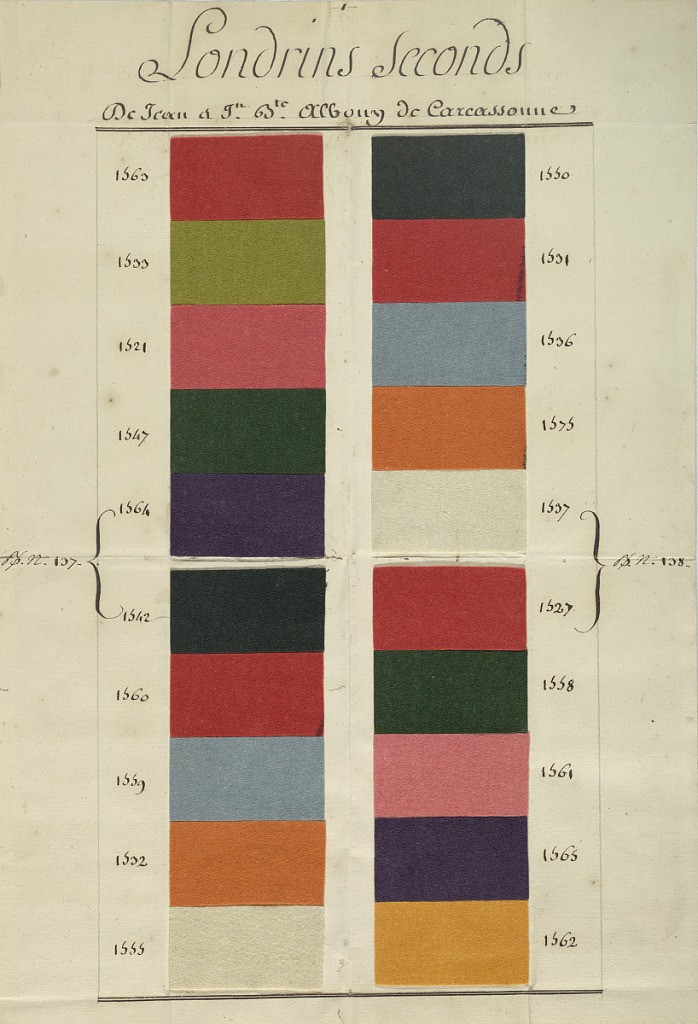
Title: Sample sheet
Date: ca. 1746
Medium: paper and wool Technique: fulled plain weave
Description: Sheet of paper pasted with double row of samples of fulled wool in bright colors, dark greens and purples, and white from Carcassonne, France. Intended for export to the eastern Mediterranean region.